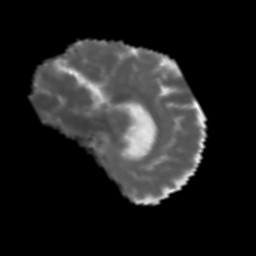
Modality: MD
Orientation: sagittal
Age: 64
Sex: male
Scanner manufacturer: siemens
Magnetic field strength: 3 T
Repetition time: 3.2 s
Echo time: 0.081 s